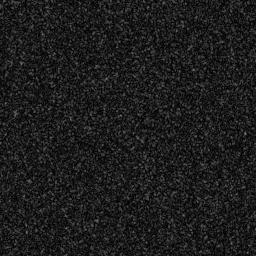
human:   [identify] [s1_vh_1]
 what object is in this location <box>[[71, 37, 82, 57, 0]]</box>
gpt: <ref>1 medium ship at the right</ref>

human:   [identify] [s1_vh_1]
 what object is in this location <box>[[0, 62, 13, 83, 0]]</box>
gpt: <ref>1 large ship at the bottom left</ref>